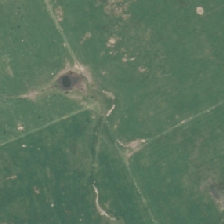
Land cover: high_producing_grassland